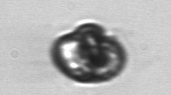
Label: Proterythropsis